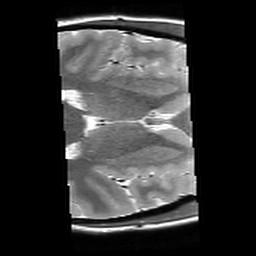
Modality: T2starw
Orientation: axial
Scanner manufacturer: siemens
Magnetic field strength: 3 T
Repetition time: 8.1 s
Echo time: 0.05 s